高一 · 立体几何学
一个四棱雉的三视图如图所示, 其正视图和侧视图为全等的等腰直角三角形, 俯视图是边长为 $\sqrt{2}$的正方形，则该几何体的表面积为( )

正视图

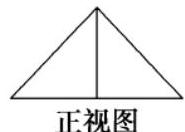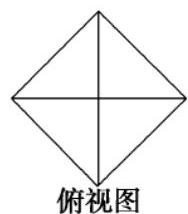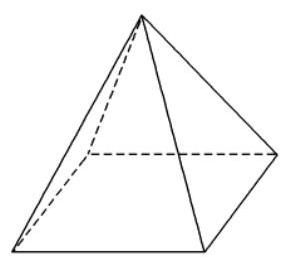
4
B. $2 \sqrt{3}$
C. $2 \sqrt{3}+2$
D. 6
答案: C
解析: 【分析】

首先把几何体进行转换, 进一步求出几何体的高, 最后求出侧视图的面积.

【详解】

根据几何体的三视图, 转换为几何体为:

由于正视图和侧视图为全等的等腰直角三角形, 俯视图是边长为 $\sqrt{2}$ 的正方形,故底面的对角线长为 2.

所以四棱雉的高为 $\frac{1}{2} \times 2=1$,

故四棱雉的侧面高为 $h=\sqrt{\left(\frac{\sqrt{2}}{2}\right)^{2}+1^{2}}=\frac{\sqrt{6}}{2}$,

则:四棱锥的表面积为 $S=4 \times \frac{1}{2} \times \sqrt{2} \times \frac{\sqrt{6}}{2}+2=2 \sqrt{3}+2$.

故选: C.

【点睛】

本题考查的知识要点: 三视图和几何体的转换, 几何体的体积公式和面积公式的应用, 主要考查学生的运算能力和转化能力, 属于基础题型.